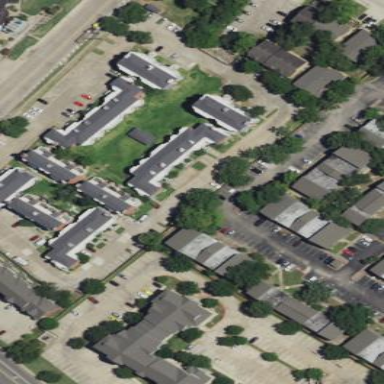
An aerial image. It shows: Residential area with apartments.